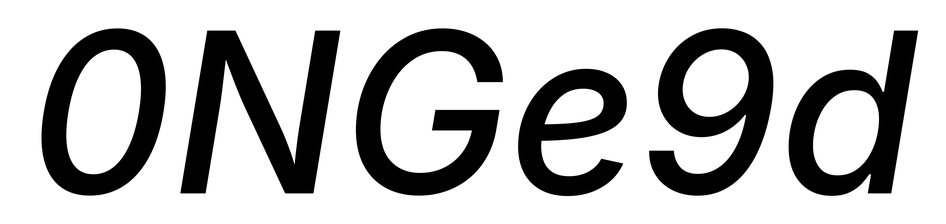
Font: Inter-Italic_Medium_Italic